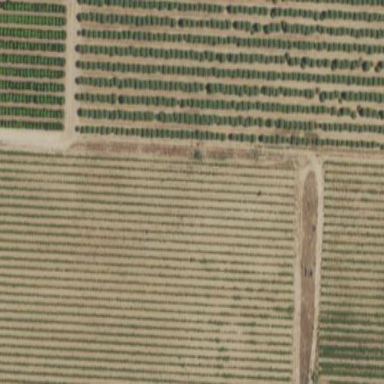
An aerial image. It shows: Vineyard.